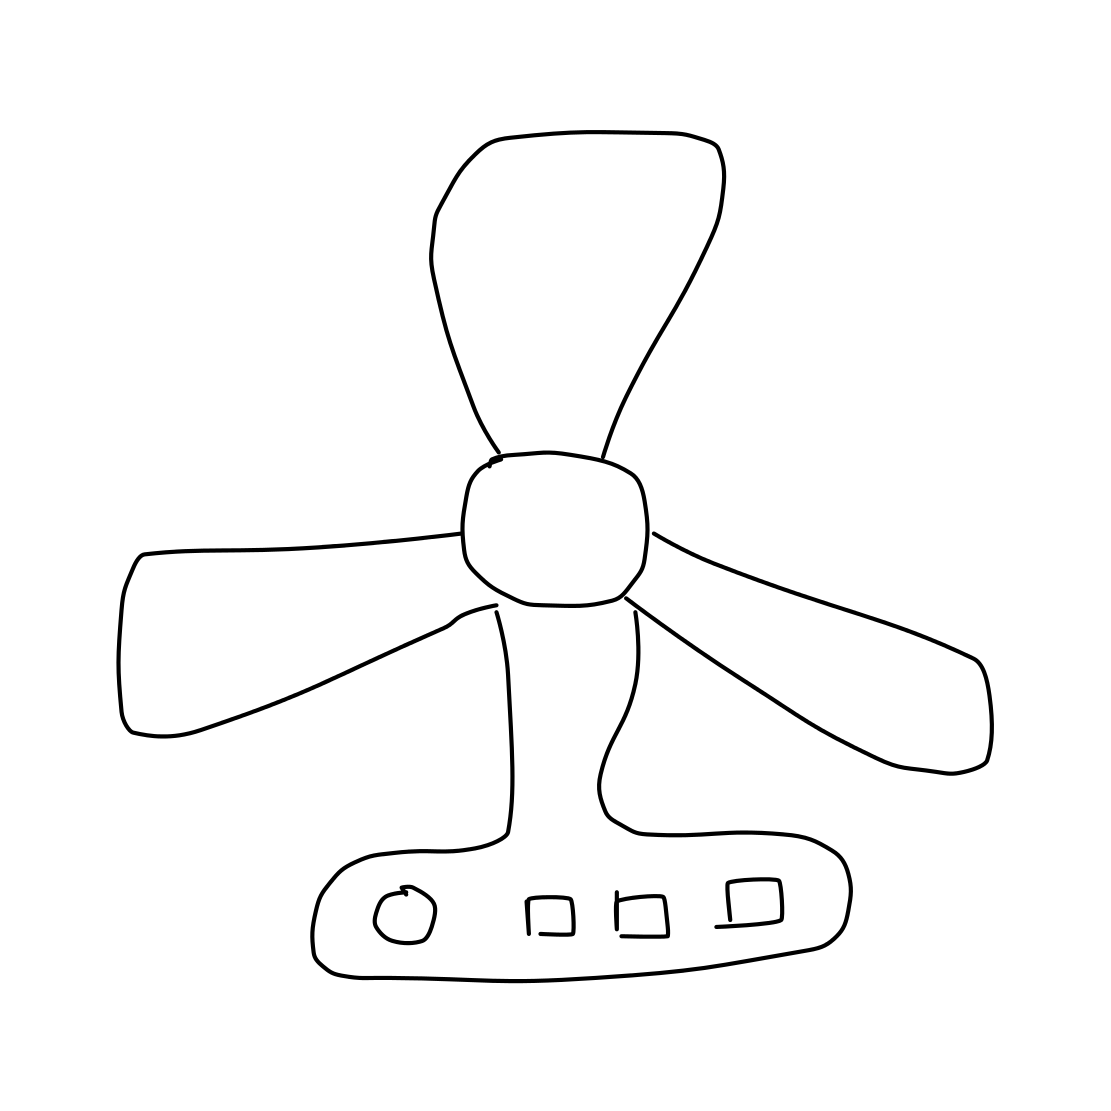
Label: fan